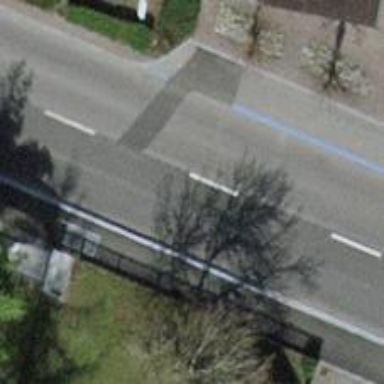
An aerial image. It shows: Public transport stop position.